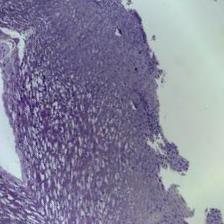
Diagnosis: OSCC